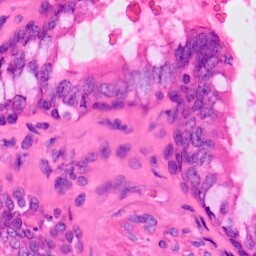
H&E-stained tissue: Lung